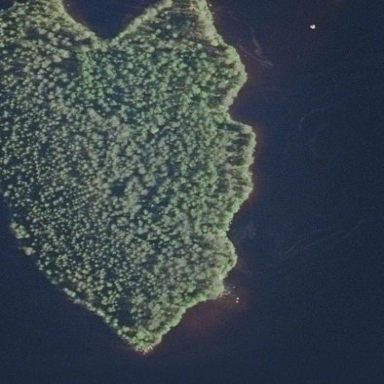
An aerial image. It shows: Islet.